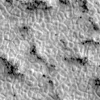
Atmospheric dust classification: not_dusty